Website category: jobs
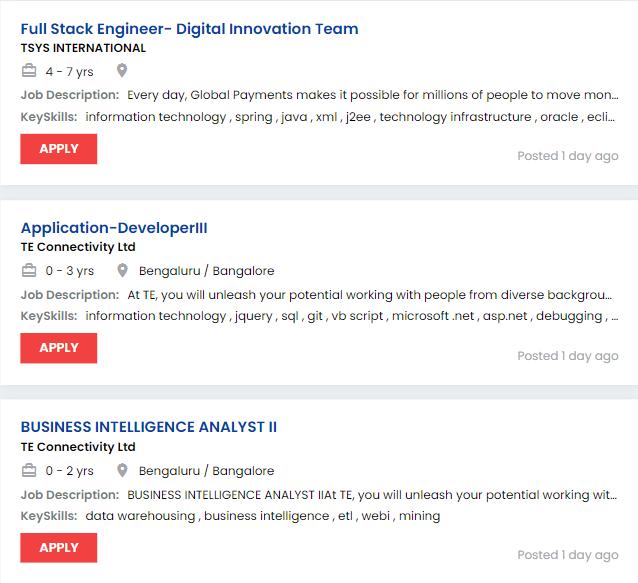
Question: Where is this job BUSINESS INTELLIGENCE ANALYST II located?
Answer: Bengaluru / Bangalore

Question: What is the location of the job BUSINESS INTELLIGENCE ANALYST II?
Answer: Bengaluru / Bangalore

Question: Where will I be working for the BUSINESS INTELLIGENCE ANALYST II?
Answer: Bengaluru / Bangalore

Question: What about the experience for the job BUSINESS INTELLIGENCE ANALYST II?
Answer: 0 - 2 yrs

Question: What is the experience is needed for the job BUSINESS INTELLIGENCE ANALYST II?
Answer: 0 - 2 yrs

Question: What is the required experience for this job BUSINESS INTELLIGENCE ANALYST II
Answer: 0 - 2 yrs

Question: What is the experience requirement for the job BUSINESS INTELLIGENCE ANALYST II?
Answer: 0 - 2 yrs

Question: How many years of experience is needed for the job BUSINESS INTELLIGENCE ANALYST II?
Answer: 0 - 2 yrs

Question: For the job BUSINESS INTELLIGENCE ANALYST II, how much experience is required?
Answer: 0 - 2 yrs

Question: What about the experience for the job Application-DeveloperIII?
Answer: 0 - 3 yrs

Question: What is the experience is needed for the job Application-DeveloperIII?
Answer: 0 - 3 yrs

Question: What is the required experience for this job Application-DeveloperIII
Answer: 0 - 3 yrs

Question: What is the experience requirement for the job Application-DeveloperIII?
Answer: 0 - 3 yrs

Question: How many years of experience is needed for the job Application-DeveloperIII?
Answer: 0 - 3 yrs

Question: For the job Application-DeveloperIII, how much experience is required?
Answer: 0 - 3 yrs

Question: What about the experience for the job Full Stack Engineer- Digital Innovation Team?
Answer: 4 - 7 yrs

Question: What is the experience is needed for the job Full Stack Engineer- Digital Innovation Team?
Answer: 4 - 7 yrs

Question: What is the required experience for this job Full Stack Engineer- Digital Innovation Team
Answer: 4 - 7 yrs

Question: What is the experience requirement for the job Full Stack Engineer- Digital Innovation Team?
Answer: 4 - 7 yrs

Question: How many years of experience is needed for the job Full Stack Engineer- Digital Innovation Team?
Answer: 4 - 7 yrs

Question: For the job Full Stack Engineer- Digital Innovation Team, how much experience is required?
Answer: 4 - 7 yrs

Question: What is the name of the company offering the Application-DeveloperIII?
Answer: TE Connectivity Ltd

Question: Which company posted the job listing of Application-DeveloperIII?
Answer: TE Connectivity Ltd

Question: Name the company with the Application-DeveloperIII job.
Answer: TE Connectivity Ltd

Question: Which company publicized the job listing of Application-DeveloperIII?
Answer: TE Connectivity Ltd

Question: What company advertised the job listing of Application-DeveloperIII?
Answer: TE Connectivity Ltd

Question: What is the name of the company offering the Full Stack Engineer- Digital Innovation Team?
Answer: TSYS INTERNATIONAL

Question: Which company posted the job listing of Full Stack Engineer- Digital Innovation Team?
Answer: TSYS INTERNATIONAL

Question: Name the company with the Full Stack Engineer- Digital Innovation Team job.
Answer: TSYS INTERNATIONAL

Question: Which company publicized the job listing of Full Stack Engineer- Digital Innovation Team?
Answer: TSYS INTERNATIONAL

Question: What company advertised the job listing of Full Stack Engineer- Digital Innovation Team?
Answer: TSYS INTERNATIONAL

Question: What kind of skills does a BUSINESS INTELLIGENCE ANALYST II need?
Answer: data warehousing , business intelligence , etl , webi , mining

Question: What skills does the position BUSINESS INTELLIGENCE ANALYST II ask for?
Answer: data warehousing , business intelligence , etl , webi , mining

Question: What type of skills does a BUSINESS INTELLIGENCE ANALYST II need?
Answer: data warehousing , business intelligence , etl , webi , mining

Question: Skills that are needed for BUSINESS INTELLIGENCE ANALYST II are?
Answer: data warehousing , business intelligence , etl , webi , mining

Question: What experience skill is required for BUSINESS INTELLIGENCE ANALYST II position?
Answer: data warehousing , business intelligence , etl , webi , mining

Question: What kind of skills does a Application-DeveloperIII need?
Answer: information technology , jquery , sql , git , vb script , microsoft .net , asp.net , debugging , html , mvc , c# , entity framework , javascript , linq , .net , asp

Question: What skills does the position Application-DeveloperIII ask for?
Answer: information technology , jquery , sql , git , vb script , microsoft .net , asp.net , debugging , html , mvc , c# , entity framework , javascript , linq , .net , asp

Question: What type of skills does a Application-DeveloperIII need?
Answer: information technology , jquery , sql , git , vb script , microsoft .net , asp.net , debugging , html , mvc , c# , entity framework , javascript , linq , .net , asp

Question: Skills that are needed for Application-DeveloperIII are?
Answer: information technology , jquery , sql , git , vb script , microsoft .net , asp.net , debugging , html , mvc , c# , entity framework , javascript , linq , .net , asp

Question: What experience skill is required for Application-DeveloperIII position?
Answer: information technology , jquery , sql , git , vb script , microsoft .net , asp.net , debugging , html , mvc , c# , entity framework , javascript , linq , .net , asp

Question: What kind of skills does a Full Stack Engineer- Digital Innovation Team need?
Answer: information technology , spring , java , xml , j2ee , technology infrastructure , oracle , eclipse ide , mq , javascript , nosql , spring framework , cassandra , bootstrap , sql , security , git , postgresql , json , hadoop , ejb , mongodb , rest , ant , spring boot , openedge

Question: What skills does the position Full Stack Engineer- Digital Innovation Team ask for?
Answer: information technology , spring , java , xml , j2ee , technology infrastructure , oracle , eclipse ide , mq , javascript , nosql , spring framework , cassandra , bootstrap , sql , security , git , postgresql , json , hadoop , ejb , mongodb , rest , ant , spring boot , openedge

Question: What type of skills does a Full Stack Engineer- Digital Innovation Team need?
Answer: information technology , spring , java , xml , j2ee , technology infrastructure , oracle , eclipse ide , mq , javascript , nosql , spring framework , cassandra , bootstrap , sql , security , git , postgresql , json , hadoop , ejb , mongodb , rest , ant , spring boot , openedge

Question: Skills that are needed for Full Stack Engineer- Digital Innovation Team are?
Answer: information technology , spring , java , xml , j2ee , technology infrastructure , oracle , eclipse ide , mq , javascript , nosql , spring framework , cassandra , bootstrap , sql , security , git , postgresql , json , hadoop , ejb , mongodb , rest , ant , spring boot , openedge

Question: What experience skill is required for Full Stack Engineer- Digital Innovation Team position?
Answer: information technology , spring , java , xml , j2ee , technology infrastructure , oracle , eclipse ide , mq , javascript , nosql , spring framework , cassandra , bootstrap , sql , security , git , postgresql , json , hadoop , ejb , mongodb , rest , ant , spring boot , openedge